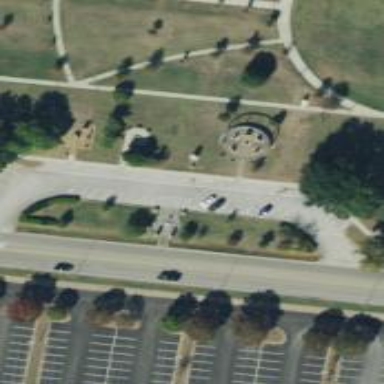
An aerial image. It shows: Memorial site with historic significance.